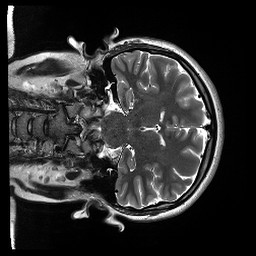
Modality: T2w
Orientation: coronal
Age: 22
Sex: female
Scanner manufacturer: siemens
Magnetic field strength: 3 T
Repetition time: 13.52 s
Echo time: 0.088 s